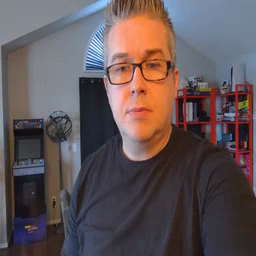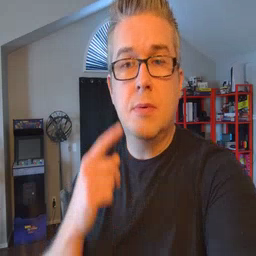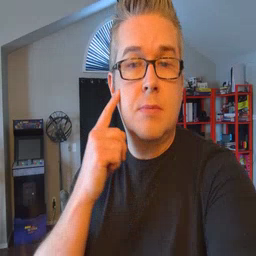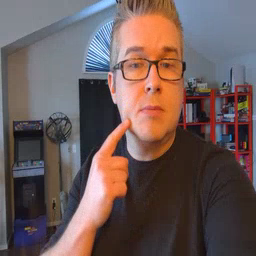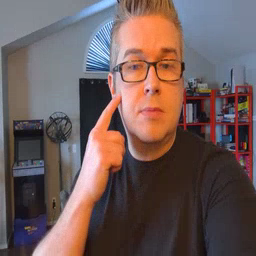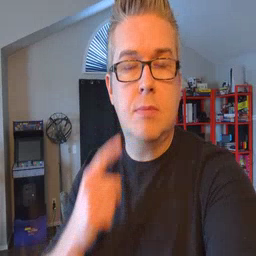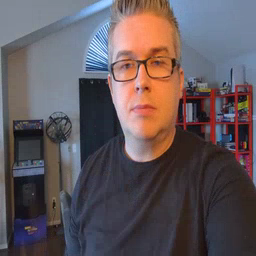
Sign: cheek